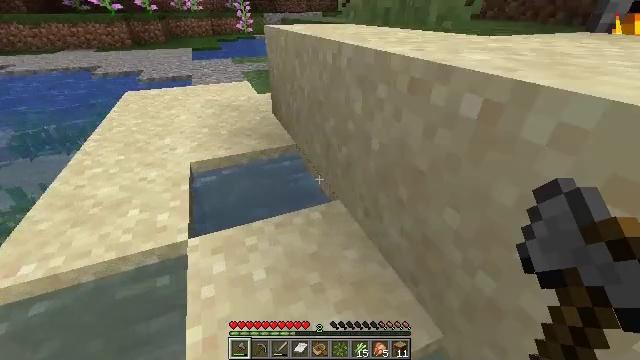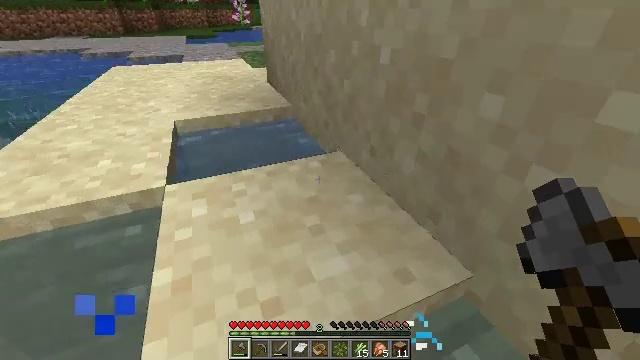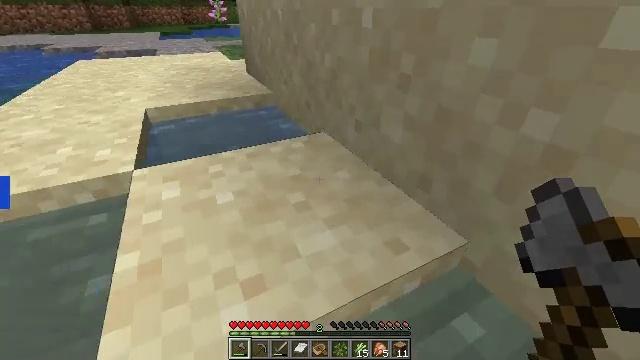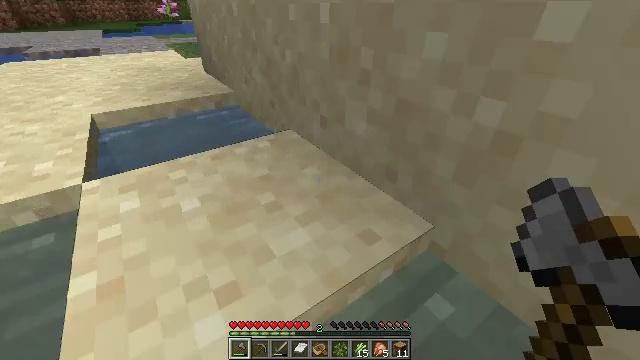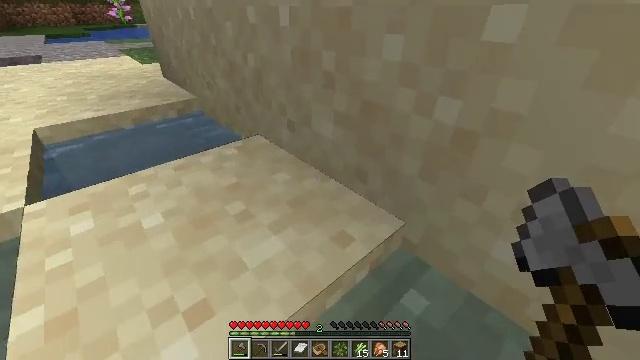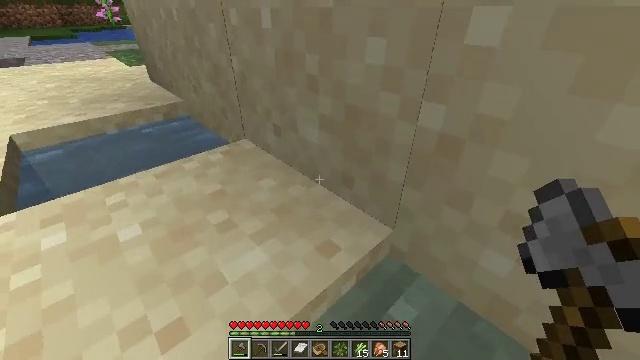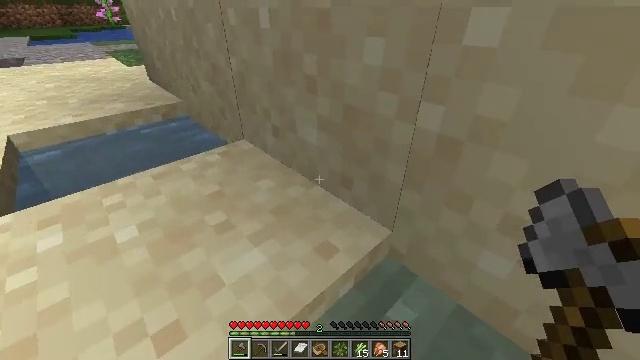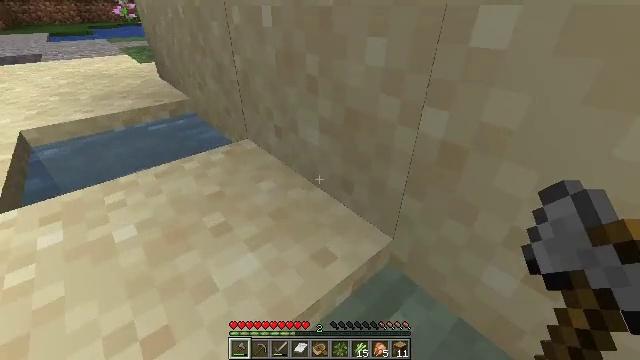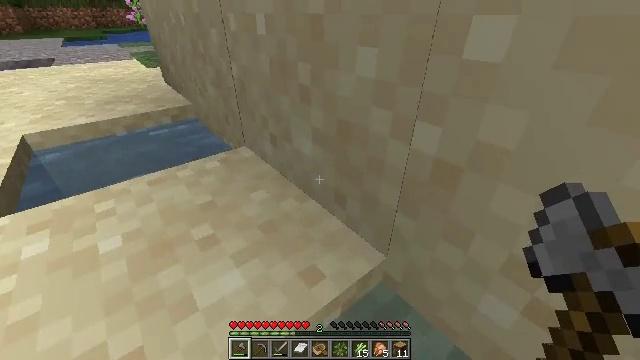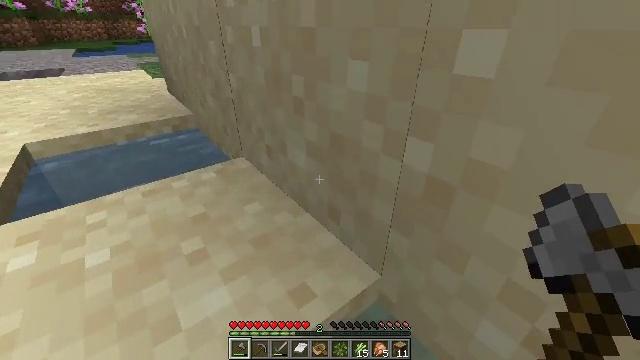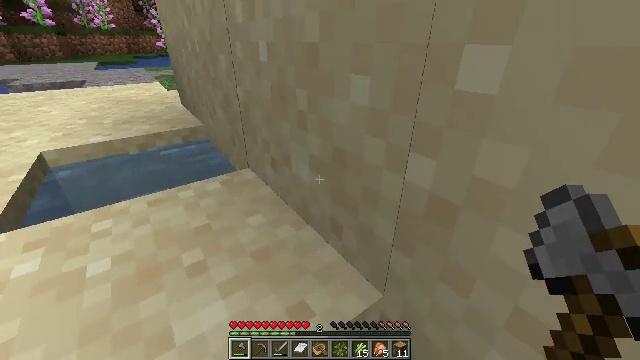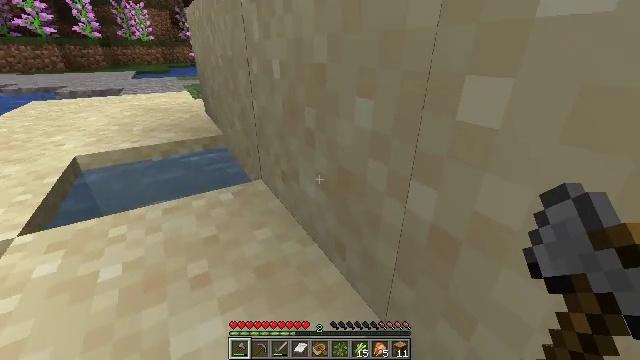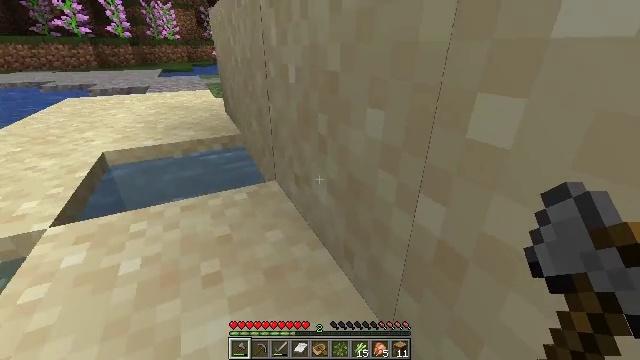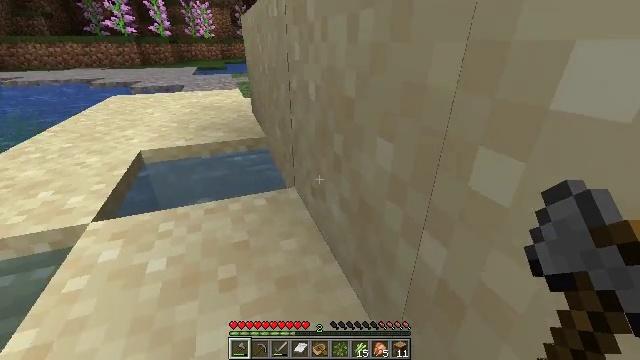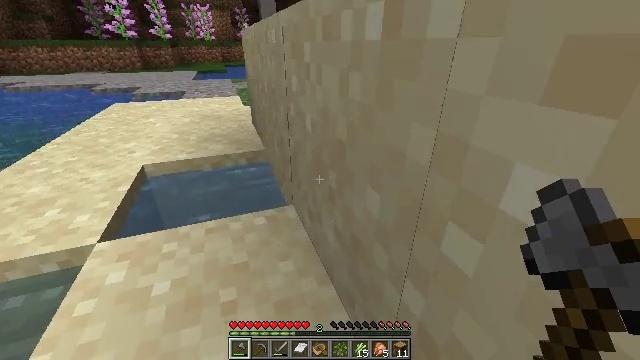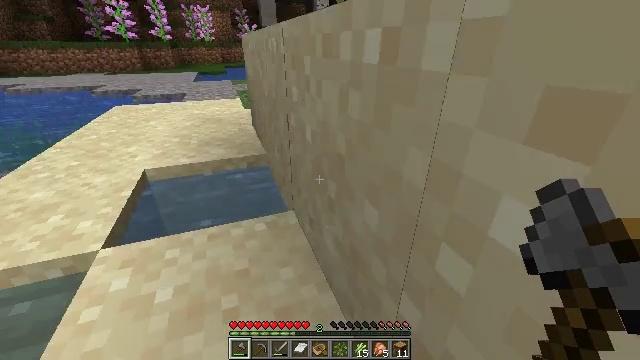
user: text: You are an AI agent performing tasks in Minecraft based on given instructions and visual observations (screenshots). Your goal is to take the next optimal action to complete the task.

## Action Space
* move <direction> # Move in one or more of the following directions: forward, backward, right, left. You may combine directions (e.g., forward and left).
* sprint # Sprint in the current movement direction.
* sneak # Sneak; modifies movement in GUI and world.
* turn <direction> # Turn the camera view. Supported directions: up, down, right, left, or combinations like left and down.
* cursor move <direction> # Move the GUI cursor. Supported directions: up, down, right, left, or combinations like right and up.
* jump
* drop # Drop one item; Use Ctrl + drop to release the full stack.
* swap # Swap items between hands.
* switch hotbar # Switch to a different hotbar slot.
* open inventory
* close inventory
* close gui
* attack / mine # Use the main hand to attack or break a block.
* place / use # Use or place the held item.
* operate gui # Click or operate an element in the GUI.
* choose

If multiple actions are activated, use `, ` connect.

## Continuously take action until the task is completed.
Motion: motion action
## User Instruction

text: Break the sand block.
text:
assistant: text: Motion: move forward
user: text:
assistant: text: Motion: move forward, turn right
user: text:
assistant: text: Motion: move forward, turn right
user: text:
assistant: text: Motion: move forward, turn right
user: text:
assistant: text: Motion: move forward, turn right
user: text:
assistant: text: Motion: move forward
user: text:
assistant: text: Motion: move forward, turn left
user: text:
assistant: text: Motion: move forward, turn left
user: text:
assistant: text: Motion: turn left and up
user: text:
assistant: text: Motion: turn left and up
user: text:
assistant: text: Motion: move forward, turn left and up, jump
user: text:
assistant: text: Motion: move forward, turn left, jump
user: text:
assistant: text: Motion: move forward, turn left, jump
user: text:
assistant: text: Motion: move forward, jump
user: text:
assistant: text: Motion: move forward, jump
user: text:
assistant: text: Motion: move forward and move left
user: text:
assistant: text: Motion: move forward and move left, turn right
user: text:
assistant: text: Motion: move forward and move left, turn right and down
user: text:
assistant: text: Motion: move forward and move left
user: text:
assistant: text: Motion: move forward and move left
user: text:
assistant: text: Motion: move forward and move left
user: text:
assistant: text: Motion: move forward and move left
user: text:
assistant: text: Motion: move forward and move left, turn left
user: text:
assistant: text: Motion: move forward and move left, turn left
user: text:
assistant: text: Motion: move forward and move left, turn left
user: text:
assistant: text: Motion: move forward and move left
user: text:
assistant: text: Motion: move forward and move left
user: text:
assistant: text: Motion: move forward and move left
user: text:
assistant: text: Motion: move forward and move left, turn down, jump
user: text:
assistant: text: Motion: move forward and move left, turn down, jump